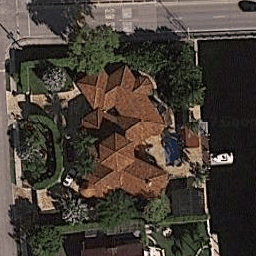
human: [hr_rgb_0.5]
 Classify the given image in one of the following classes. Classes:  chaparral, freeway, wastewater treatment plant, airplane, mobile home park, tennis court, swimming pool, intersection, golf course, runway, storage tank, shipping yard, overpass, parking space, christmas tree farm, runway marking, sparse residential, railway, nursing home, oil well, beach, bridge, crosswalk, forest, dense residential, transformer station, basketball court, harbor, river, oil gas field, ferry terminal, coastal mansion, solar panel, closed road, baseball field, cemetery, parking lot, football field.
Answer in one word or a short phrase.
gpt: coastal mansion